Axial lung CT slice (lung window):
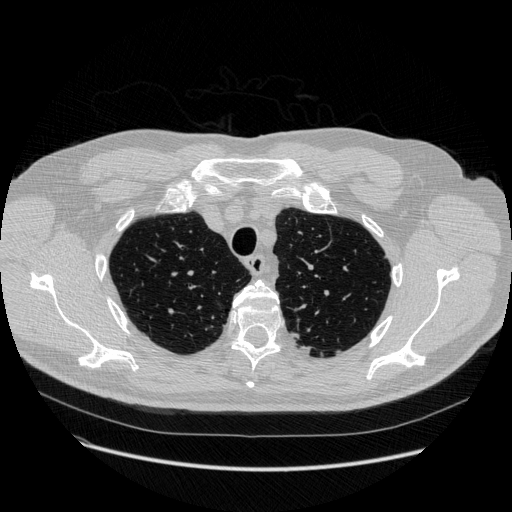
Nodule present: no